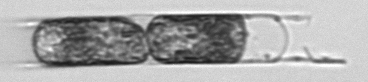
Label: Hemiaulus